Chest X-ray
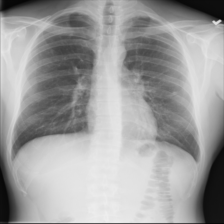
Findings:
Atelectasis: negative
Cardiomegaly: negative
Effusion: negative
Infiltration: negative
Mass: negative
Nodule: positive
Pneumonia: negative
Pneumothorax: negative
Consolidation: negative
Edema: negative
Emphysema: negative
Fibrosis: negative
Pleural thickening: negative
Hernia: negative